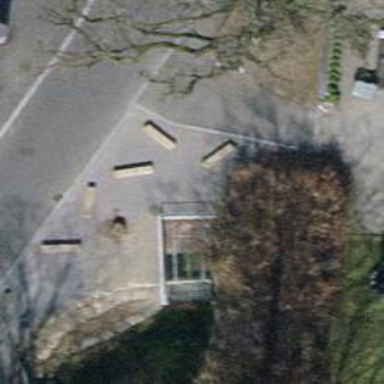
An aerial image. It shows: Brown bench.